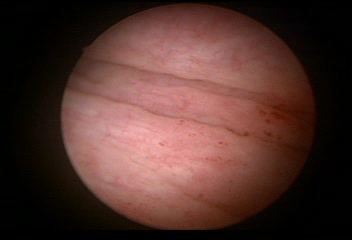
Modality: WLC
Class: Normal mucosa
Bladder cancer association: No